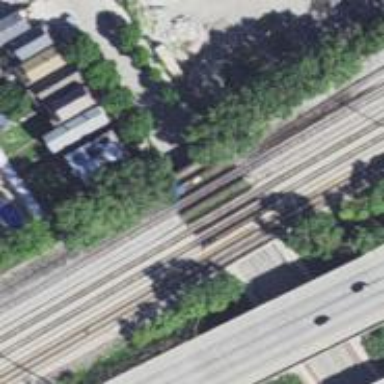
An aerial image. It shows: Railway bridge with electrified lines.